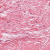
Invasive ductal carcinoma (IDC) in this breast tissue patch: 0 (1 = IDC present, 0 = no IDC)